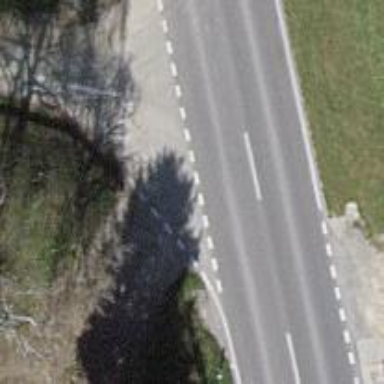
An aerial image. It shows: Asphalt road classified as primary highway.